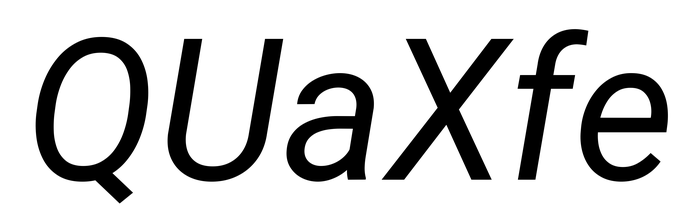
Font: Roboto-Italic_Italic